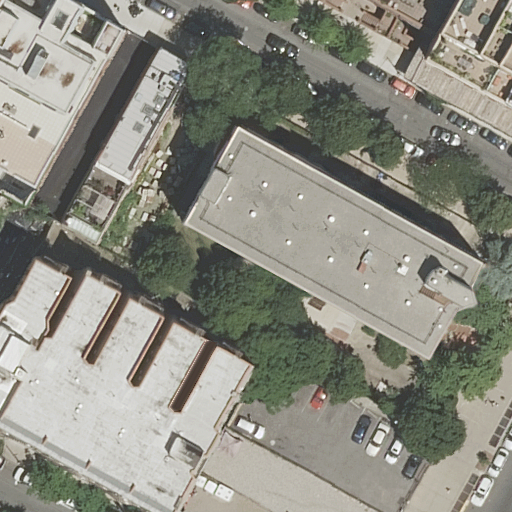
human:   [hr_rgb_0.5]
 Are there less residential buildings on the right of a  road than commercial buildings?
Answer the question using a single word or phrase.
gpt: no

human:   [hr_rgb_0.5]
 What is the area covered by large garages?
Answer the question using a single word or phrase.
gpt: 0m2

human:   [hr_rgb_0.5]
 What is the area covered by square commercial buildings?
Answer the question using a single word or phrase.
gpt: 0m2

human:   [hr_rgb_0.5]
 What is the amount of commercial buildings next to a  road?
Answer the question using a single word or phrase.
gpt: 0

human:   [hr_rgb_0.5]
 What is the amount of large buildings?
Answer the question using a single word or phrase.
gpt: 3

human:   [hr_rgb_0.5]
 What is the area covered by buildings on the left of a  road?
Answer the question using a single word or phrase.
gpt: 2430m2

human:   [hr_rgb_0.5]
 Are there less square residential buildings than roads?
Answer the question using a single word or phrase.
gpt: yes

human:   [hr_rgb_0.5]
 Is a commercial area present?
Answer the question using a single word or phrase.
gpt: no

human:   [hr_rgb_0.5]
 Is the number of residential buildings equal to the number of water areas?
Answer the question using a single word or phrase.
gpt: no

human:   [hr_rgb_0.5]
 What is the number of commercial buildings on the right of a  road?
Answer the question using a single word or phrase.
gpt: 0

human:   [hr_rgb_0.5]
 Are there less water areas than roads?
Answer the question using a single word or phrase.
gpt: yes

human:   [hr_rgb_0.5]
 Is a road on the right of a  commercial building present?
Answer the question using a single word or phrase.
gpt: no

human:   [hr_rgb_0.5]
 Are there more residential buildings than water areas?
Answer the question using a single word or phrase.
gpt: yes

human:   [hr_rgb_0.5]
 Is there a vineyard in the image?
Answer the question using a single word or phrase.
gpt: no

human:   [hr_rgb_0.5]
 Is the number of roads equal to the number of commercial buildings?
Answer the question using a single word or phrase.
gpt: no

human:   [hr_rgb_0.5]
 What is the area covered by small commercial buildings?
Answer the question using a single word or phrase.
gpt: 0m2

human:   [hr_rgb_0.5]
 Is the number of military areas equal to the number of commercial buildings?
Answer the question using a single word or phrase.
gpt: yes

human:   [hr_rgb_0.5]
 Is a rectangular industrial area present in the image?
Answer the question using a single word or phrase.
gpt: no

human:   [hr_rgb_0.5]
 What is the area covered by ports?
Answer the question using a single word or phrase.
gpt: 0m2

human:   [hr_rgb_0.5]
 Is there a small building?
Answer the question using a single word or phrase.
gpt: yes

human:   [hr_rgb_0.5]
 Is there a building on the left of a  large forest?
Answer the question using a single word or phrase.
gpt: no

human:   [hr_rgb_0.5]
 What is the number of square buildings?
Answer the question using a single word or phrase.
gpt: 0

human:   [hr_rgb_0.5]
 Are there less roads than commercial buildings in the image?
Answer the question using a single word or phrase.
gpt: no

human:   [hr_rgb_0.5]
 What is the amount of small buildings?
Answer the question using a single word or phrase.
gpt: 1

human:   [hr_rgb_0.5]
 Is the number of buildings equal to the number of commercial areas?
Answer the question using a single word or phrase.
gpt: no

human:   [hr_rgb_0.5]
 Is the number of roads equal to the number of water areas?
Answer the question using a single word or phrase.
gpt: no

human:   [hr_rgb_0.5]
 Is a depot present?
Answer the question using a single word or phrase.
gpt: no

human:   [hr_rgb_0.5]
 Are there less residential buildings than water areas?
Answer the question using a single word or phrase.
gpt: no

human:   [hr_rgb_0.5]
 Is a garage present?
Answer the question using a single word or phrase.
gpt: no

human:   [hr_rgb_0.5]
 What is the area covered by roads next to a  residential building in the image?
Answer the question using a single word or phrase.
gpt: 0m2

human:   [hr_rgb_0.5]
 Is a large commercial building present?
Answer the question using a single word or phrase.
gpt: no

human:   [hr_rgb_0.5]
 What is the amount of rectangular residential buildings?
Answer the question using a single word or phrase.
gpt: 5

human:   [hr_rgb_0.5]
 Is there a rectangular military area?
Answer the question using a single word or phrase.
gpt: no

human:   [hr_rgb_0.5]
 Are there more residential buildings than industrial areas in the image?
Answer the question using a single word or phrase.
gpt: yes

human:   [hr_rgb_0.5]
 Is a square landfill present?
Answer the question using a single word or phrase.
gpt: no

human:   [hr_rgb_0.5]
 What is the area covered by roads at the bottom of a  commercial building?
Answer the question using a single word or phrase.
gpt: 0m2